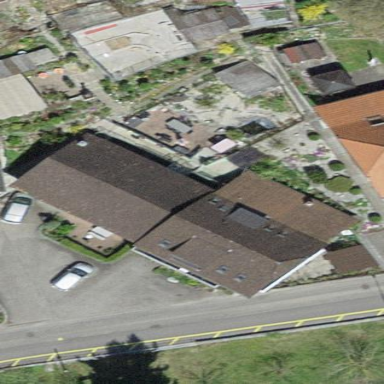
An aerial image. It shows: Semidetached house.